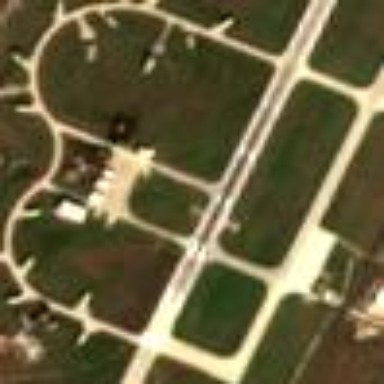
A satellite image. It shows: View of taxiway at the airport.